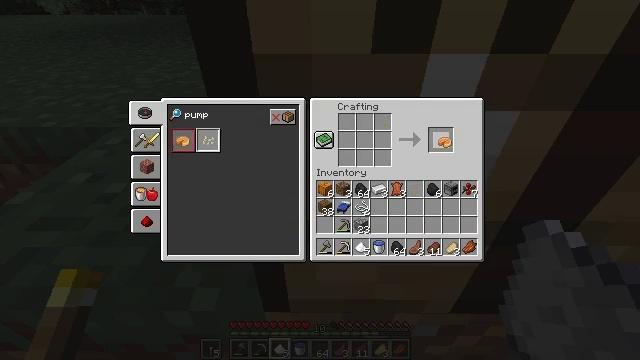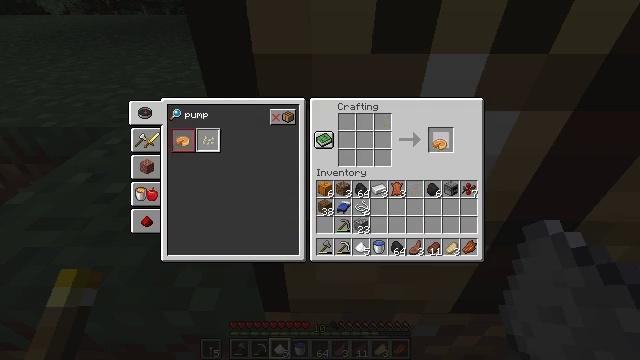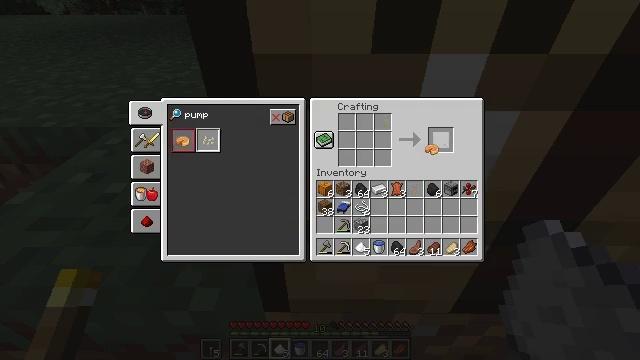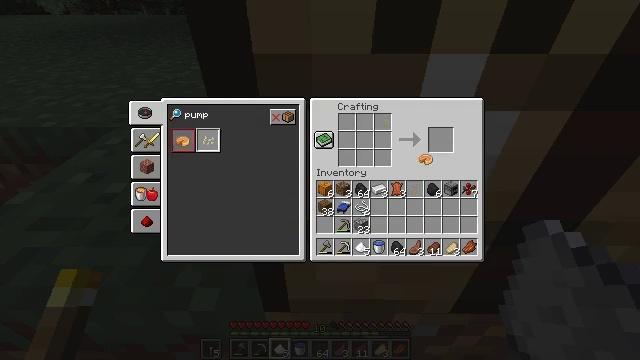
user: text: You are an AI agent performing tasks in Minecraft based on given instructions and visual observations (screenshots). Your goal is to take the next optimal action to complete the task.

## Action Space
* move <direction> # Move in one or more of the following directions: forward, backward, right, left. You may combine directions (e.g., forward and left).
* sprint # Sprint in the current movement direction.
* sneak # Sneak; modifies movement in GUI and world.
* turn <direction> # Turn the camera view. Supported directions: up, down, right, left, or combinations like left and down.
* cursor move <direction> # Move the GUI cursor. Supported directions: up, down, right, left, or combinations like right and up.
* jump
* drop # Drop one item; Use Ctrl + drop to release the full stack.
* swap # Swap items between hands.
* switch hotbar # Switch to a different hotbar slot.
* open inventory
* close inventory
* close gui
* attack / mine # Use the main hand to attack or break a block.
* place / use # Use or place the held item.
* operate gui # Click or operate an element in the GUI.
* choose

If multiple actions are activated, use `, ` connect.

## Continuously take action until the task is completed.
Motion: motion action
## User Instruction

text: Put pumpkin, sugar, and an egg in the crafting grid for a pumpkin pie.
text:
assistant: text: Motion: operate gui
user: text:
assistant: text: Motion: cursor move left
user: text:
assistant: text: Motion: cursor move down
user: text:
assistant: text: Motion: no_op